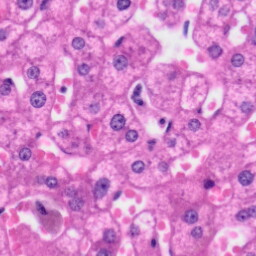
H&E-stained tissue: Liver